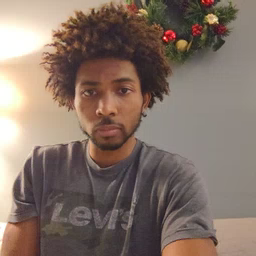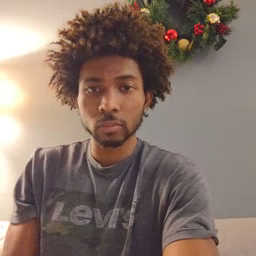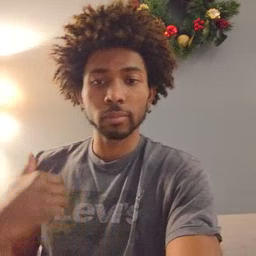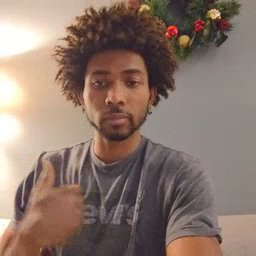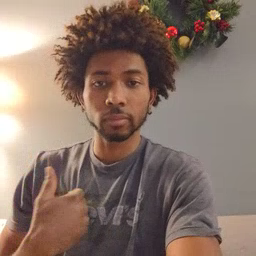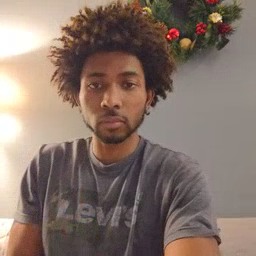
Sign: animal